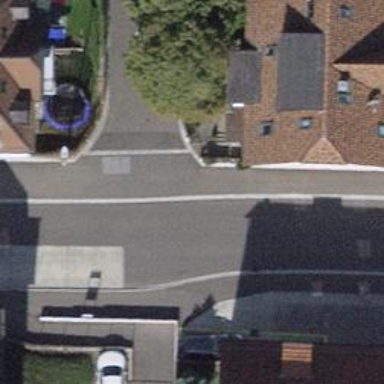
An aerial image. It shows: Unmarked crossing with traffic calming table on the road.